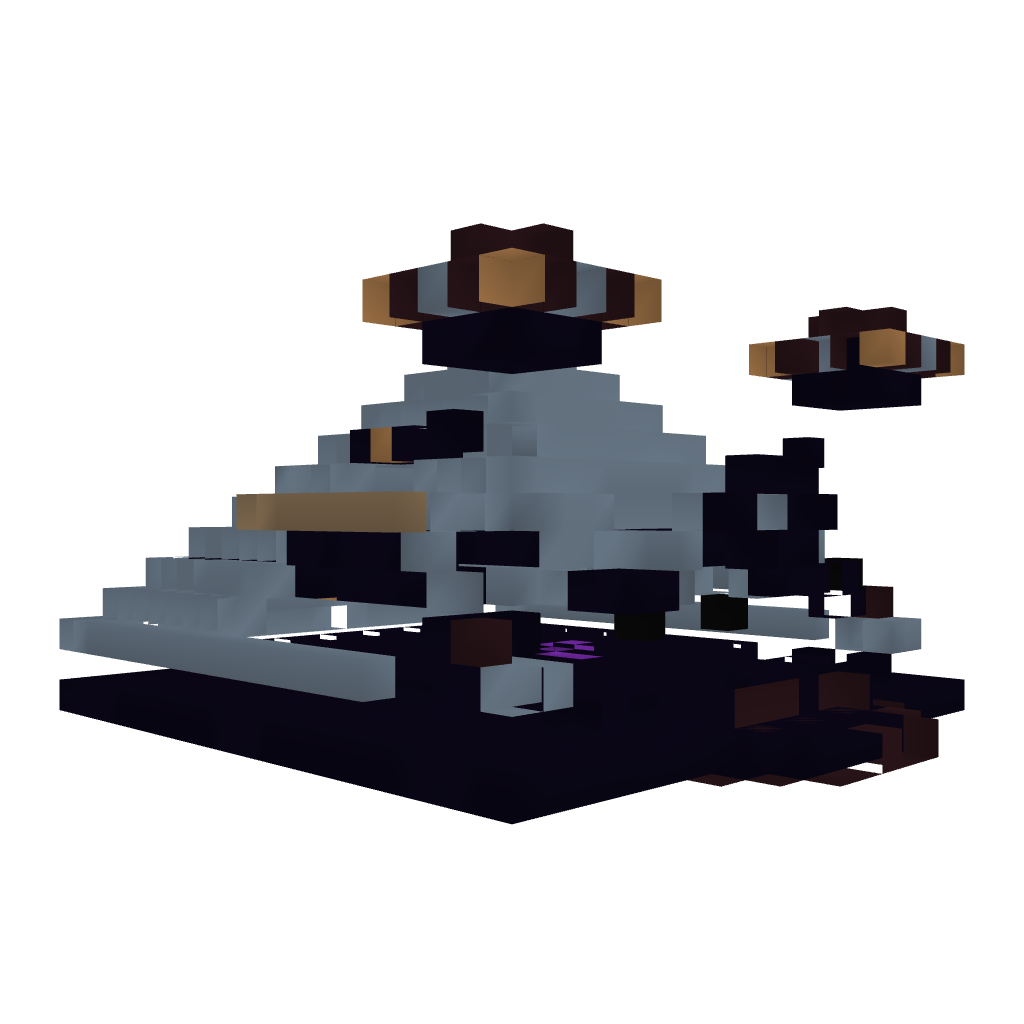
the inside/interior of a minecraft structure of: Crypt House